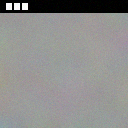
Screen state: on